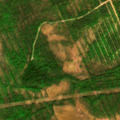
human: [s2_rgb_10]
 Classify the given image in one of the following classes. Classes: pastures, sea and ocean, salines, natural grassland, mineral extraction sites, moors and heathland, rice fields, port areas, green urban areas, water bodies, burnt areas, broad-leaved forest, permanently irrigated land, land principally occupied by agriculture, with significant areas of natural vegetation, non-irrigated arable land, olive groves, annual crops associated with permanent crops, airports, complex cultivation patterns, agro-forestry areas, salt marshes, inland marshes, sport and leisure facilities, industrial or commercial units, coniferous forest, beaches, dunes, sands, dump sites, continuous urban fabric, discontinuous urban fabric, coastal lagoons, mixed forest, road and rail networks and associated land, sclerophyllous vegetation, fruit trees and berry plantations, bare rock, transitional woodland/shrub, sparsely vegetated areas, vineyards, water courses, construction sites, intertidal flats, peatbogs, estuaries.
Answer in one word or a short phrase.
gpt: mixed forest, transitional woodland/shrub, peatbogs